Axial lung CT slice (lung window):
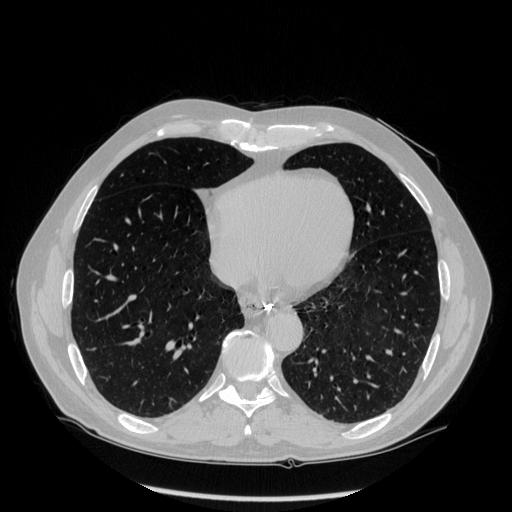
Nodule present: no